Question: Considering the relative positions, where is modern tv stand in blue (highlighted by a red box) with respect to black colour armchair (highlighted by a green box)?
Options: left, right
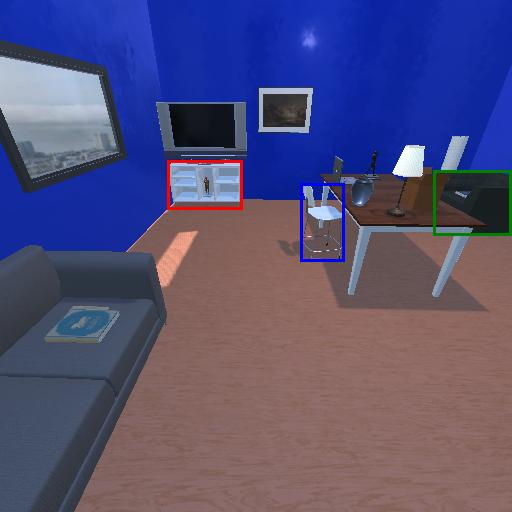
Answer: left